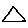
Label: triangle